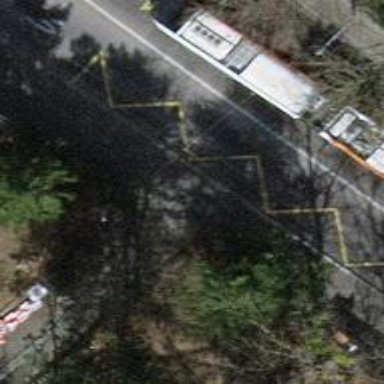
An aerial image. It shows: Sidewalk with asphalt surface leading to platform for public transport. The platform has shelter.